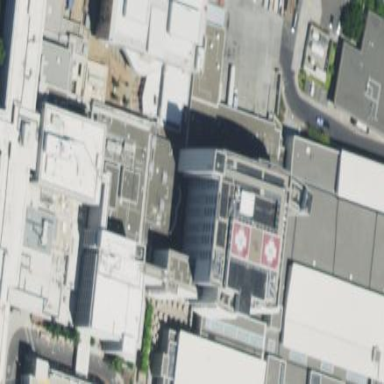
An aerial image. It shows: Hospital building.